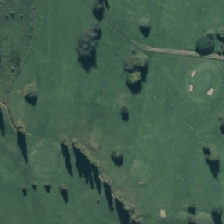
Land cover: urban_parkland